Frequency: 50000
Velocity: 0,155
Power: 30,5
Pulse duration: 0,0000001
Pass count: 1
Magnification: 10
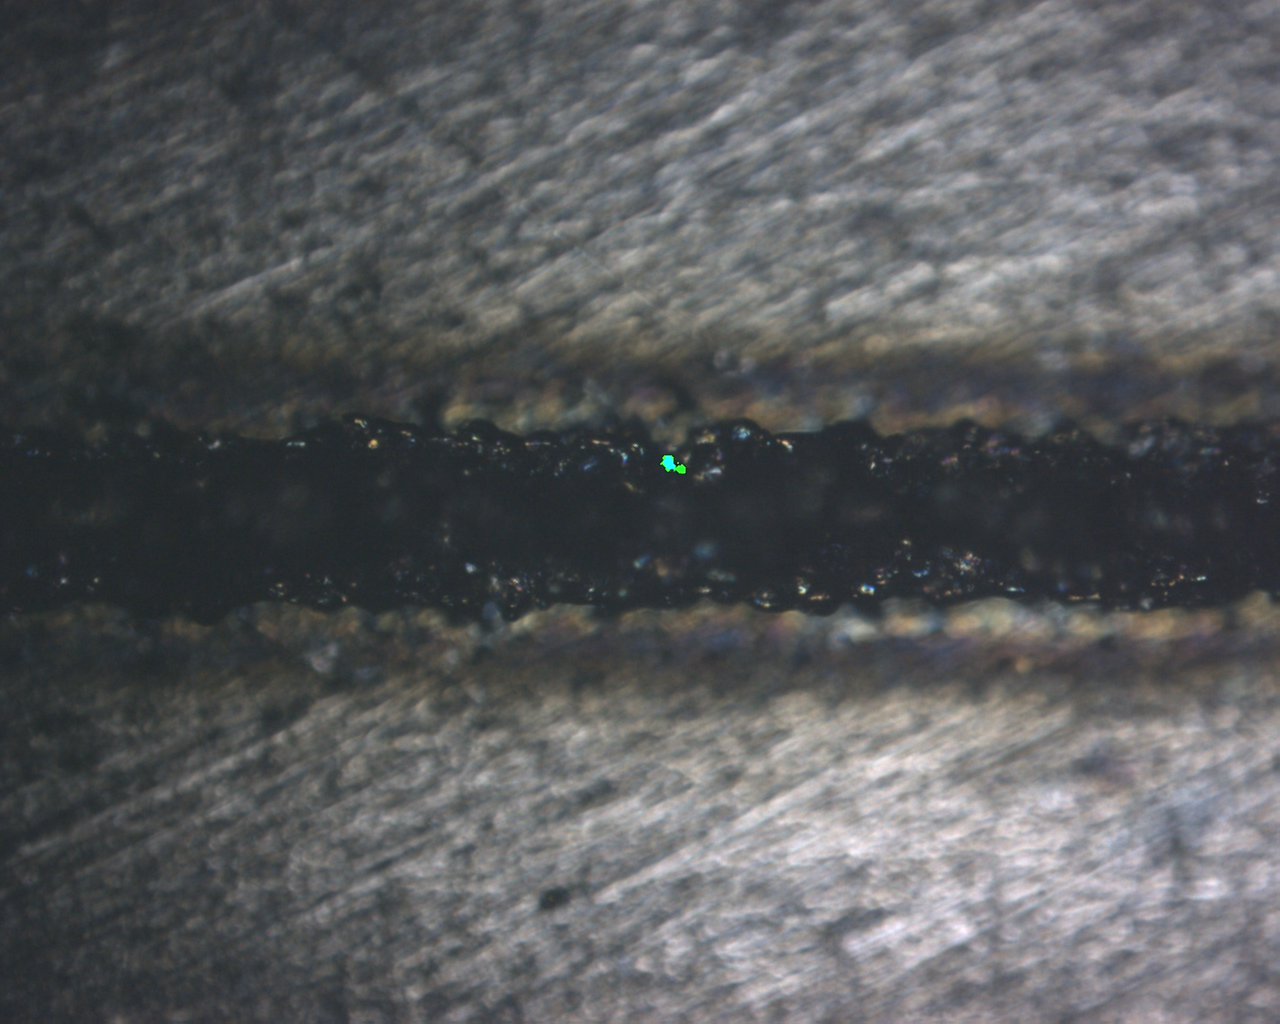
Measured width: 135.906
Other width: 71.427